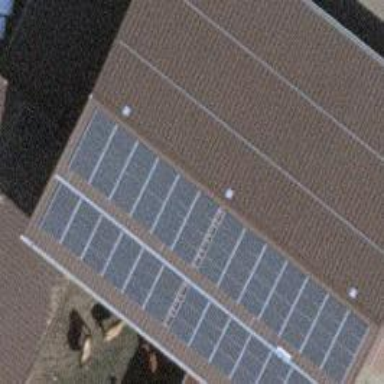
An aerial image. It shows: Solar power generator using photovoltaic panels.